Field crop: maize
Growth stage: 2
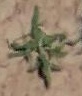
Species: atriplex